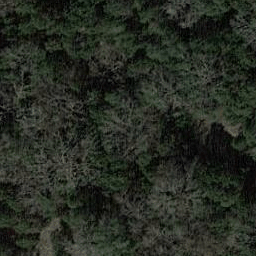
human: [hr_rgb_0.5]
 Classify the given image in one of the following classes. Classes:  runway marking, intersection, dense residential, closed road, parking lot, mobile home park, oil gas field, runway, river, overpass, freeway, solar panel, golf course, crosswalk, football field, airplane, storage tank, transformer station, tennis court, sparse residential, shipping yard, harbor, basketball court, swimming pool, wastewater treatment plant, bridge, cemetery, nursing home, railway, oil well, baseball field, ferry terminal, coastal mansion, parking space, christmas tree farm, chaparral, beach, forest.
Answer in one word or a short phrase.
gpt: forest